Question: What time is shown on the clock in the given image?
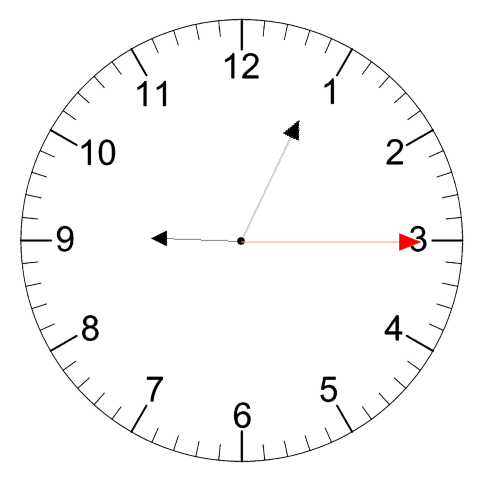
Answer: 09:04:15